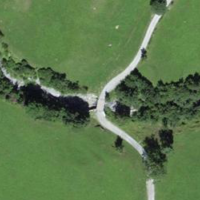
EUNIS habitat code: 24
Species observed at this site:
Clinopodium vulgare
Stachys recta